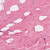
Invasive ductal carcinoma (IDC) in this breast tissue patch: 0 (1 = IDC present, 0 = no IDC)